Question: i got some issue nagging me for quite some time now.
I got my custom Camera-App that shows a live Preview. Aswell i am using the FaceDetection for getting a better focus on peoples faces. When i check my taken Pictures in Gallery i can see the Rectangle correctly. The next step is to make the FaceDetection-Rectangle visible in the Live-Preview. So i decided to use a canvas that gets the coordinates from the Preview-Rectangle and transform them to coordinates that can be used by the canvas.
My problem is that i had to rotate the Preview by 90degrees that it shows the Preview correctly. So when i also rotate the View of the canvas before i draw it, the rectangle shows correctly and moves the right axis aswell. BUT the rectangle can move out of screen on left and right, and only uses about half of the available height. I assume that the rotating causes the trouble, but i can't manage to put things right. Someone got an idea?
Screenshot (i added purple lines to show the top/bottom-parts that cant be reached by red rectangle):

'''
mCamera = Camera.open();
mCamera.getParameters();
mCamera.setDisplayOrientation(90);
mCamera.setFaceDetectionListener(new FaceDetectionListener() {
@Override
public void onFaceDetection(Face[] faces, Camera camera) {
if(mDraw != null) {
mDraw.update(f.rect, f);
}
}
}
}
});
mCamera.startFaceDetection();
}
private DrawOnTop mDraw = null;
public void setDrawOnTop(DrawOnTop d) {
this.mDraw = d;
}
'''
'''
public DrawOnTop(Context context) {
super(context);
myColor = new Paint();
myColor.setStyle(Paint.Style.STROKE);
myColor.setColor(Color.RED);
}
@Override
protected void onDraw(Canvas canvas) {
rect.set((((rect.left+1000)*1000) / WIDTH_DIVISOR),(((rect.top+1000)*1000) / HEIGHT_DIVISOR),(((rect.right+1000)*1000) / WIDTH_DIVISOR),(((rect.bottom+1000)*1000) / HEIGHT_DIVISOR ));
setRotation(90);
canvas.drawRect(rect, myColor);
}
public void update(Rect rect, Face face) {
this.invalidate();
this.rect = rect;
this.face = face;
}
'''
## ----------------------------------------------------------------------------------------
---
i came to the conclusion that this is a rare but known bug and that there is so far no other solution but forcing the application to landscape-mode. Works ok, but dimensions look a bit stretched or clinched depending on which perspective the user is operating.
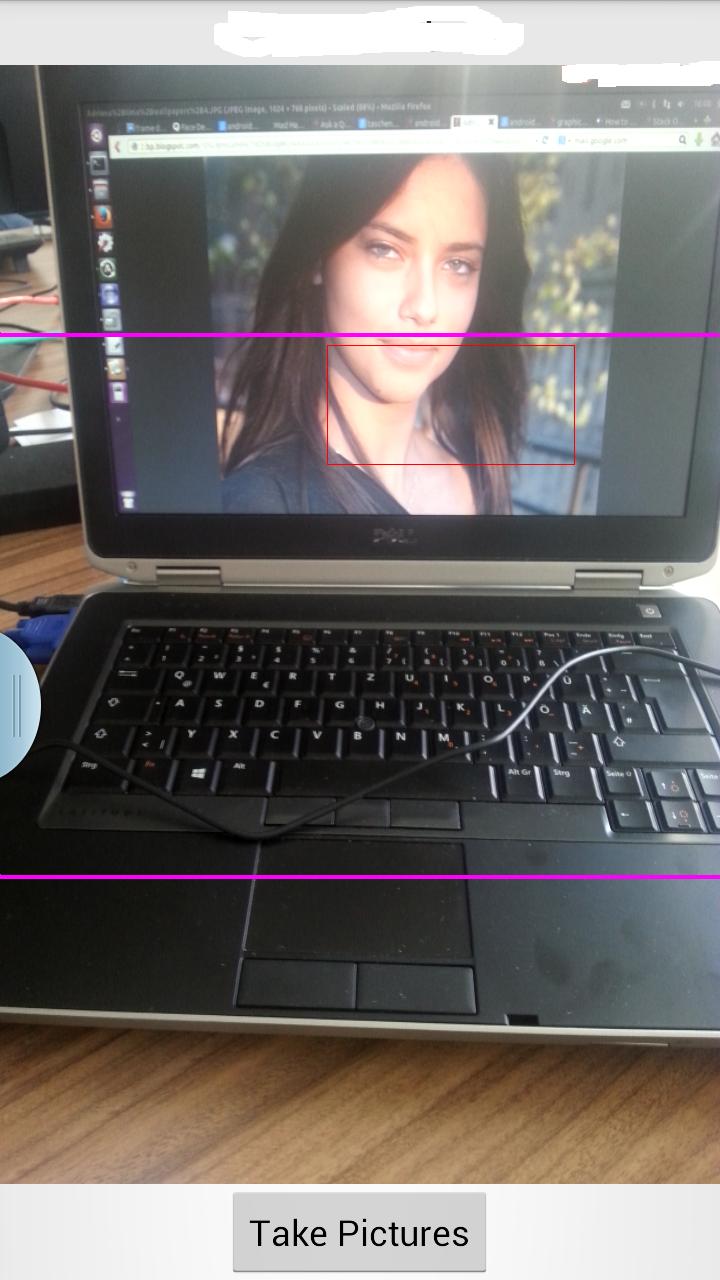
Answer: EDIT: I misread the question and talked about the wrong rectangle. This is what i meant:
Basically, you just need to scale the purple rectangle. Find ut where it is defined, then put it onto a canvas and do the following:
'''
float screenWidth = /*get the width of your screen here*/;
float xScale = rect.width / screenWidth;
float screenHeight = /*get the height of your screen here*/;
float yScale = rect.height / screenWidth;
canvas.setScaleX(xScale);
canvas.setScaleY(yScale);
'''
This way, the coordinates will be translated properly.
SECOND EDIT (in response to your comment): You can also do this with views, if you like.
Have fun.